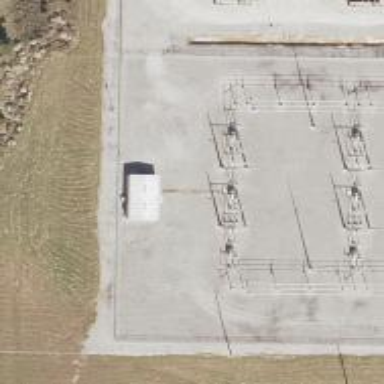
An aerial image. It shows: Switch for power supply.